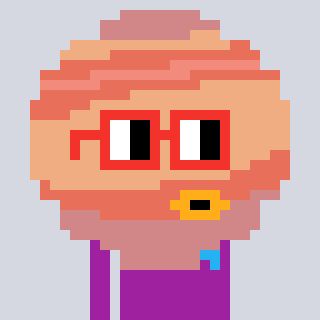
a pixel art character with square red glasses, a jupiter-shaped head and a magenta-colored body on a cool background